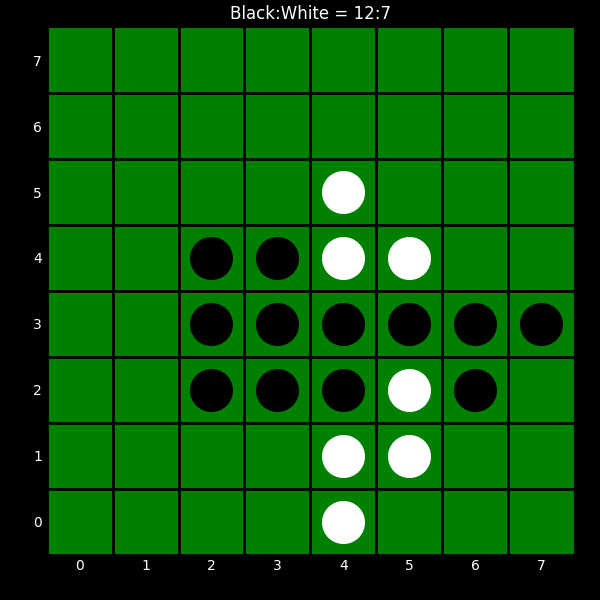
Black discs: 12
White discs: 7